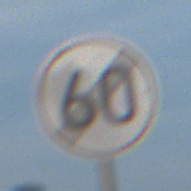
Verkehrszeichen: EndeGeschwindigkeit60
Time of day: SunriseSunset
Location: Outdoor (Nature)
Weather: PartlyCloudy
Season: NotSpecified
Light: Natural